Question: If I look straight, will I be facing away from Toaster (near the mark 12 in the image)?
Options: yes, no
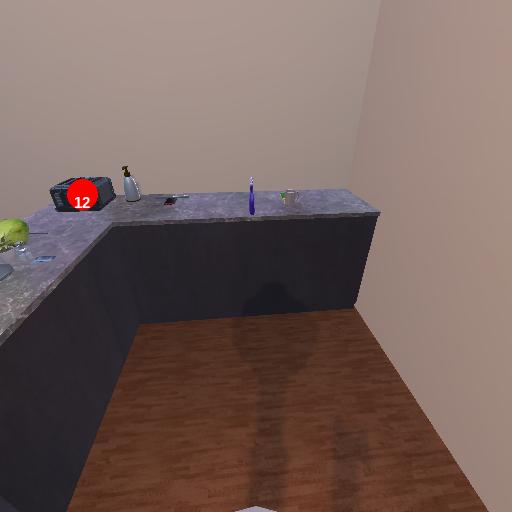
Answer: yes